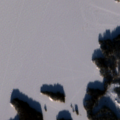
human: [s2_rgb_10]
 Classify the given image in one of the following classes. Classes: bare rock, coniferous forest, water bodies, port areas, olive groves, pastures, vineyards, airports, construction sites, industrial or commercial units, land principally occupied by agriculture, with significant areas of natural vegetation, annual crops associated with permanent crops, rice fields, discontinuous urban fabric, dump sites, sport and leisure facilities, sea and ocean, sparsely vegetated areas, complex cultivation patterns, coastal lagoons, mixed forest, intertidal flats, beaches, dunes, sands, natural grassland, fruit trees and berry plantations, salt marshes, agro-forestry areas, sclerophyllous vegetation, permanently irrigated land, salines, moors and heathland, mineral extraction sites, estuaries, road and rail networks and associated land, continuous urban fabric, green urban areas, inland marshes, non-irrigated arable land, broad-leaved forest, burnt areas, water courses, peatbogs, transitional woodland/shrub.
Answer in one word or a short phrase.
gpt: coniferous forest, mixed forest, water bodies